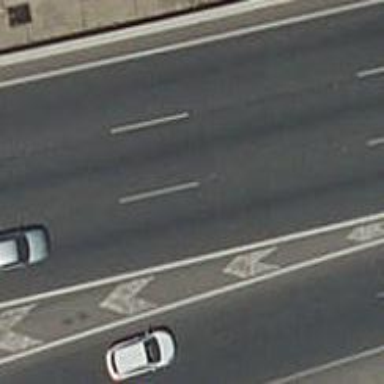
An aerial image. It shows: Asphalt motorway.